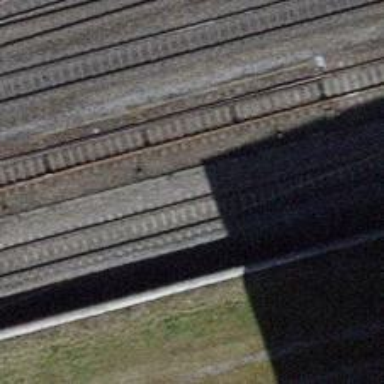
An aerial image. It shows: Railway switch.